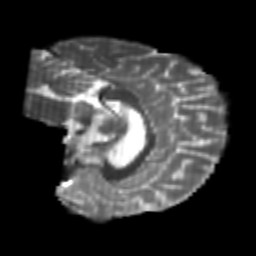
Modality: T2w
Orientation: sagittal
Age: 26
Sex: female
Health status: healthy
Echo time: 0.074 s